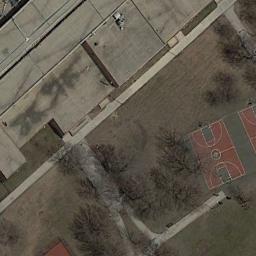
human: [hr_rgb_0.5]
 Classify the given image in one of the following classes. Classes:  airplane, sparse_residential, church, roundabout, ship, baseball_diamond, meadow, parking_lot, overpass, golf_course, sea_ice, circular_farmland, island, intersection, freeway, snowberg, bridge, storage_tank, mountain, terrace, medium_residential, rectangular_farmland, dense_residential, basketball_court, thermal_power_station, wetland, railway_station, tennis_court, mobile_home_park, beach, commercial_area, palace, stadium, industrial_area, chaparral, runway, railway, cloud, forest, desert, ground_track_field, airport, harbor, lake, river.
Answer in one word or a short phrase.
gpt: basketball_court